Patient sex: M
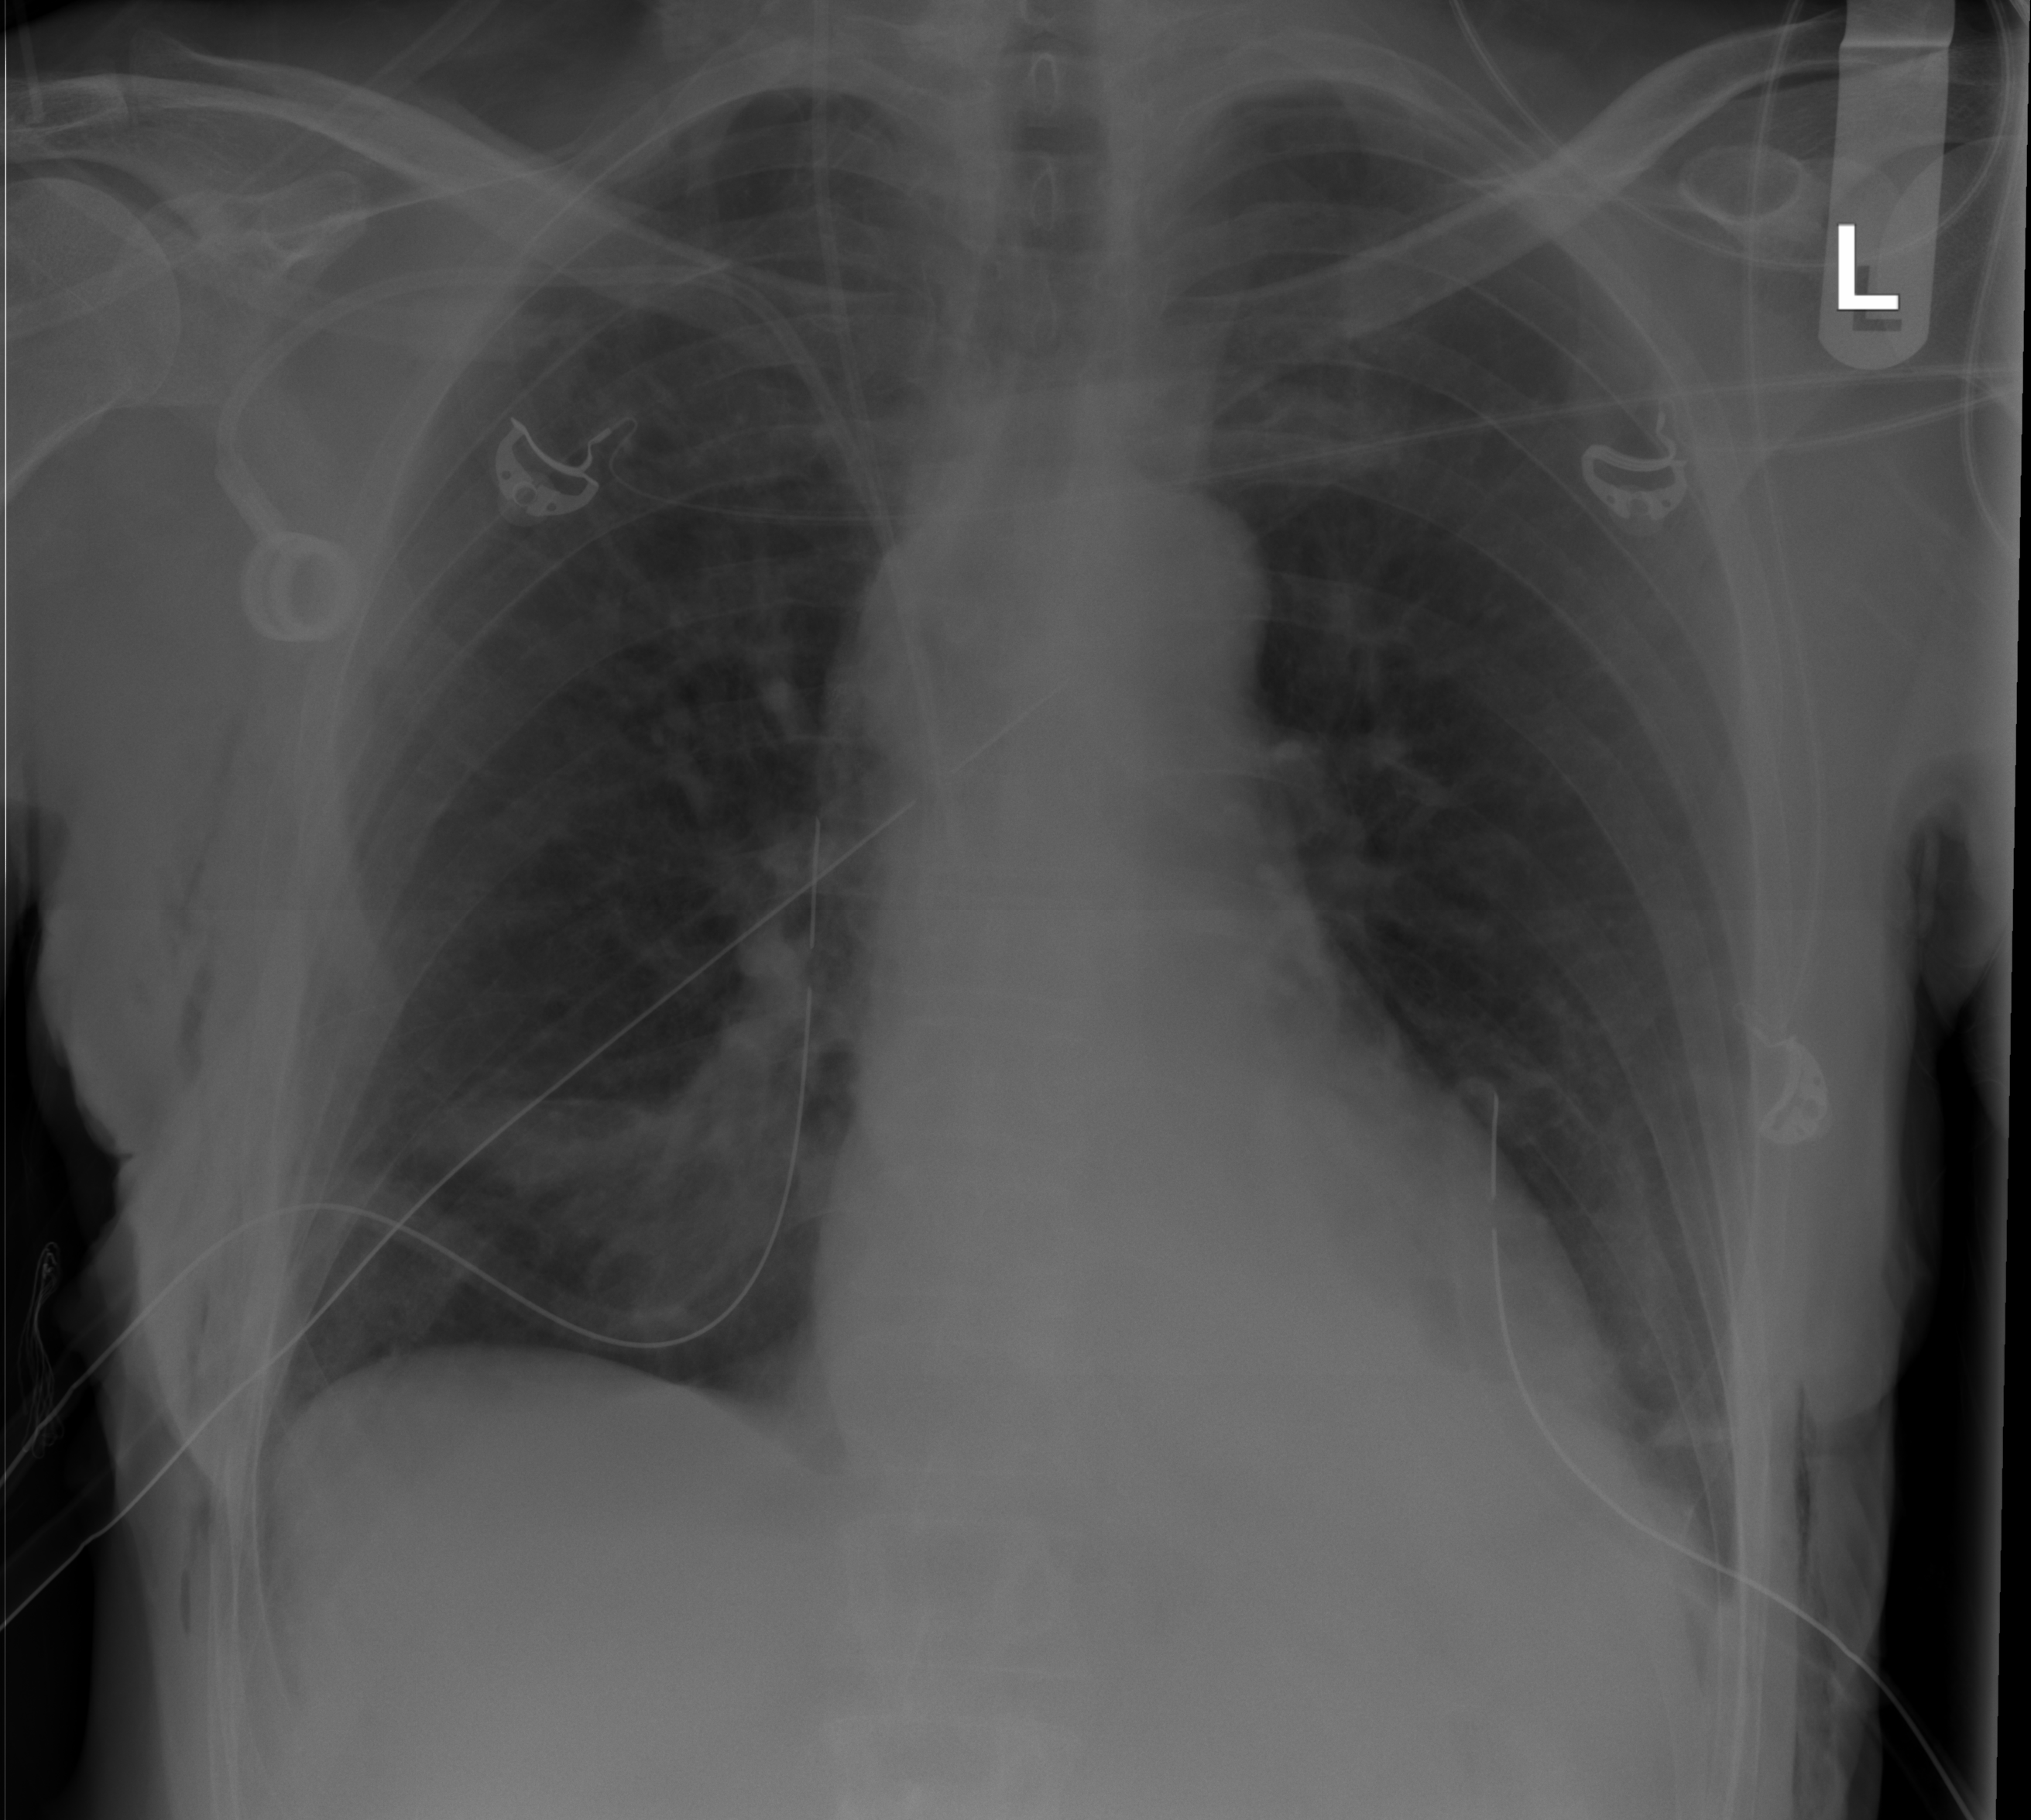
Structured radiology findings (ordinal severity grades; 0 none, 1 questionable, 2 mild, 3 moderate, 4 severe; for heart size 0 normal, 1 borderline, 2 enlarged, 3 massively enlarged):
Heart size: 0
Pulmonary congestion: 0
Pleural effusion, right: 0
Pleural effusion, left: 2
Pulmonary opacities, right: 0
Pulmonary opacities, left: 0
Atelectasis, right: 3
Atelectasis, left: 2